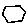
Label: hexagon